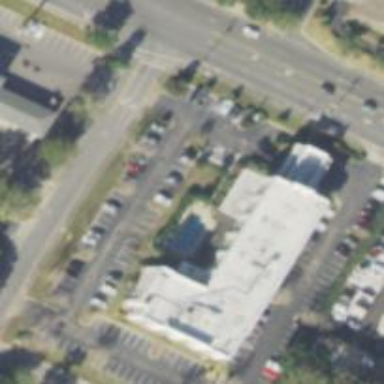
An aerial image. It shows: Parking space.